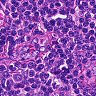
Metastatic tissue present: no